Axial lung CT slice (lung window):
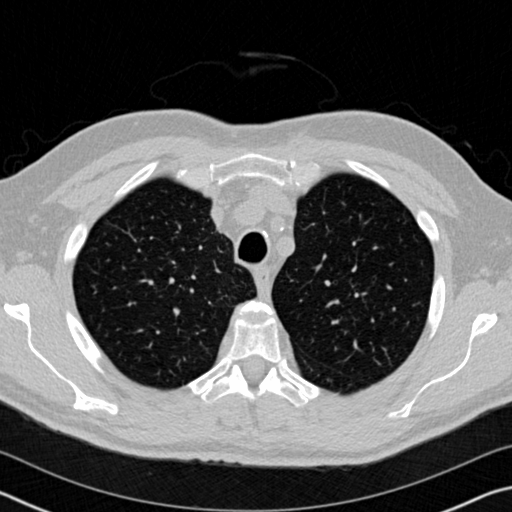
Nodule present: no